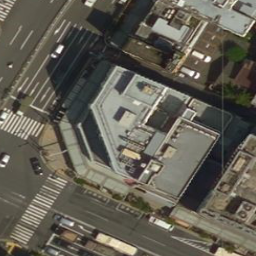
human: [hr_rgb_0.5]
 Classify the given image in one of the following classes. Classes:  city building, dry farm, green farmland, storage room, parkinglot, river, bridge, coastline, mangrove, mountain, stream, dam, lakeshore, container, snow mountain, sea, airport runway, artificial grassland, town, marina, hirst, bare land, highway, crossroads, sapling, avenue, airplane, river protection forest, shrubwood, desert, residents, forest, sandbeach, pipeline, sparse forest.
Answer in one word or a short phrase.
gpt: city building